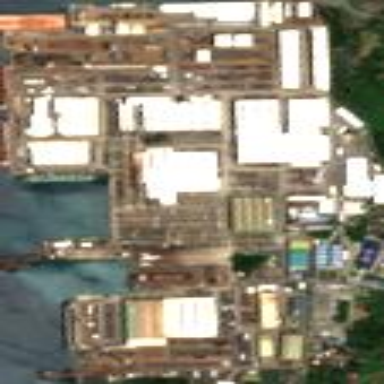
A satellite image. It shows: Industrial area designated as shipyard.